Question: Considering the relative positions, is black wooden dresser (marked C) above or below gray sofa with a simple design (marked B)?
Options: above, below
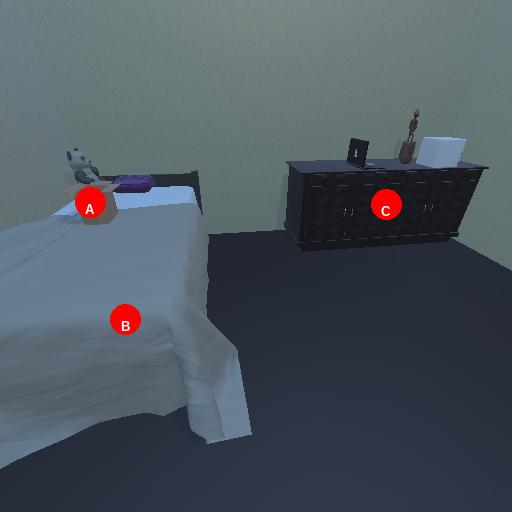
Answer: above